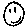
Label: smiley face